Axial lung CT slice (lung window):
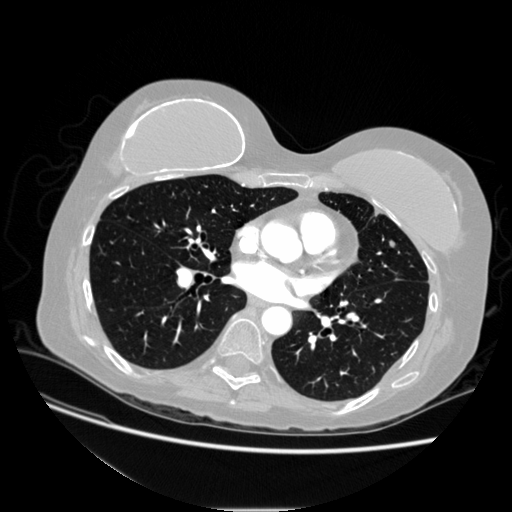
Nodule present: yes
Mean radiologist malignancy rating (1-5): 3